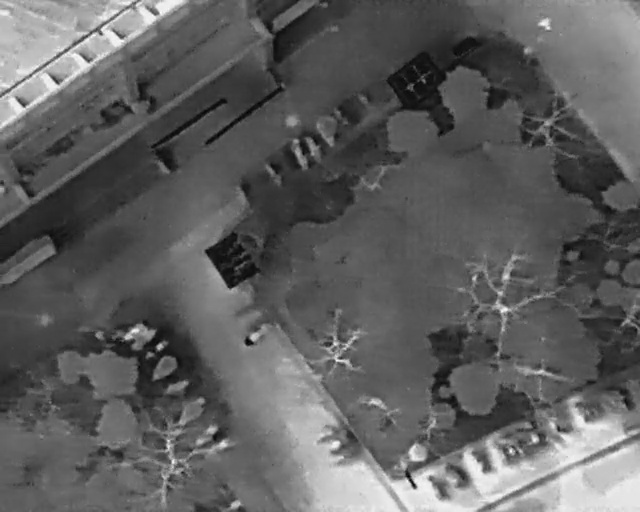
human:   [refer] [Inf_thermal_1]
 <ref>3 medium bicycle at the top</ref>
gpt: <box>[[46, 27, 51, 30, 153], [48, 23, 54, 27, 144], [51, 21, 55, 23, 147]]</box>

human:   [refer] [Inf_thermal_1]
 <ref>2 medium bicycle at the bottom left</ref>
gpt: <box>[[24, 68, 26, 75, 142], [26, 72, 27, 80, 144]]</box>